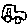
Label: car